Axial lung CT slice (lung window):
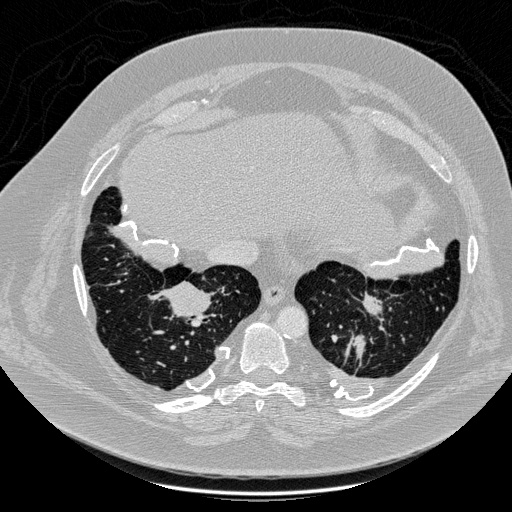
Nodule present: yes
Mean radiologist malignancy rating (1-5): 5